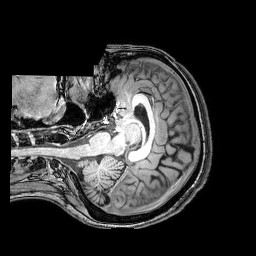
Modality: T1w
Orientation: axial
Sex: female
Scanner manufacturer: philips
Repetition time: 0.008127 s
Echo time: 0.00373 s